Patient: sex M, age 61
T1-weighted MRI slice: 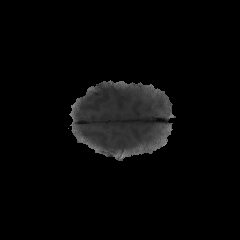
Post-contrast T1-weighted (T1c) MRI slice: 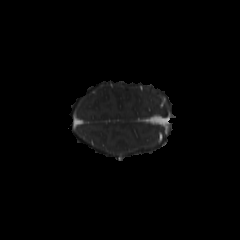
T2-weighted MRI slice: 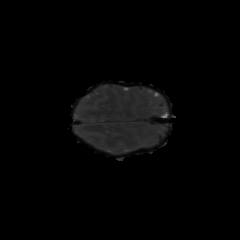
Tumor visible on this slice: no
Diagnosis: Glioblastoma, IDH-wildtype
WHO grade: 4